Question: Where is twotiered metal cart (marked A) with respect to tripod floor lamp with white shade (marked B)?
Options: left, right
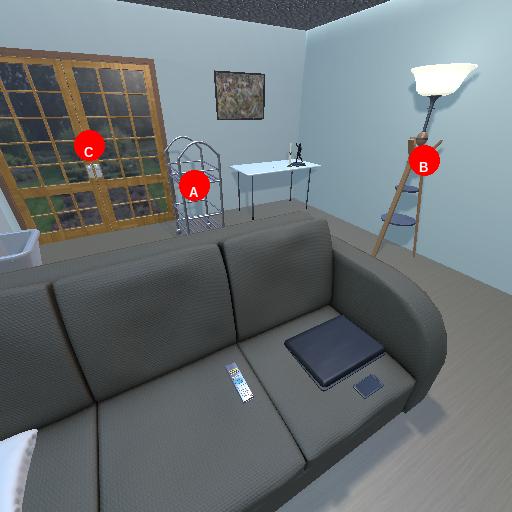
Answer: left